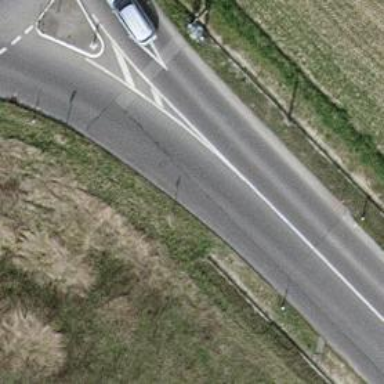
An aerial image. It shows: Tertiary road with asphalt surface.